Question: I'm currently trying to "revive" an old project, but I'm stuck at uploading it to itunes Connect.
This is what I get when trying to upload the archive.
I'm using Xcode 10.0

Solved it. Had to add 'Bundle OS Type code' and value 'APPL' in the .plist file
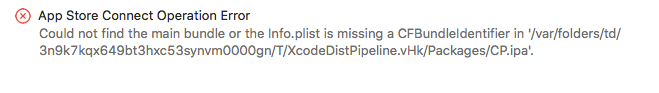
Answer: Adding and value APPL in the .plist file worked for me.